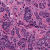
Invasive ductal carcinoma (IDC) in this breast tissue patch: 1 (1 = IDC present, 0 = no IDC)